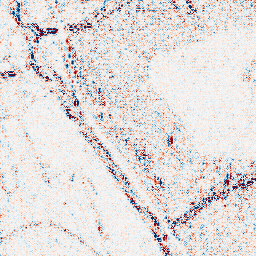
Category: wavelet
Decomposition family: wavelet_reverse_biorthogonal
Decomposition parameters: wavelet: rbio5.5
level: 1
Upsampling method: linear_exact
Upsampling parameters: scale: 2
Upsampling scale: 2